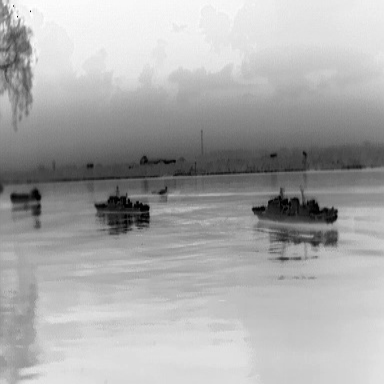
There are four objects shown in the infrared image, including two warships, a liner, and a canoe.